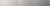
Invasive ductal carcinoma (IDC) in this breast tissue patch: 0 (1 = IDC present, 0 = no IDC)